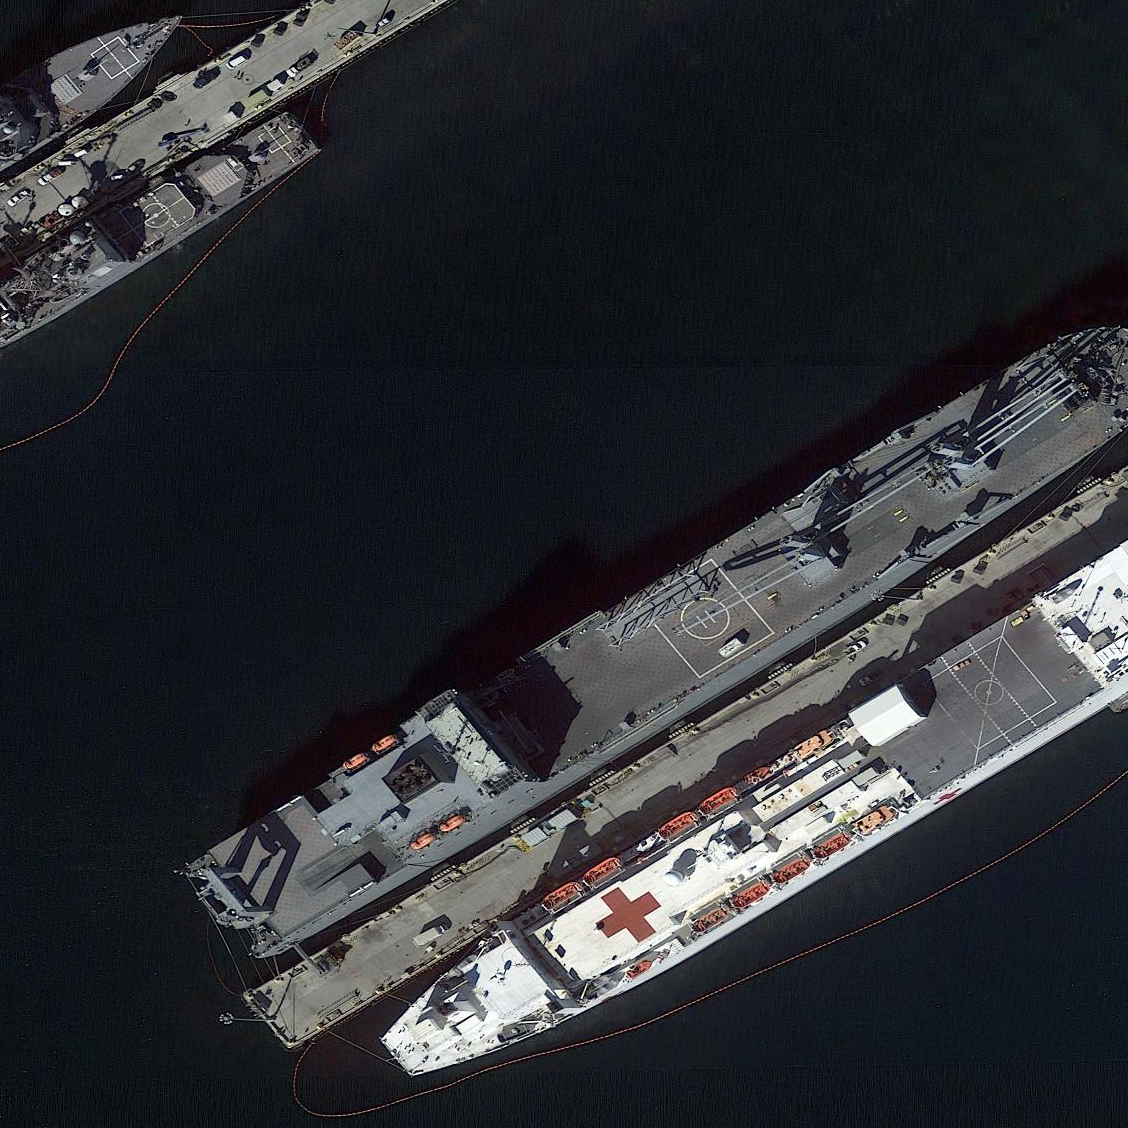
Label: Medical_ship